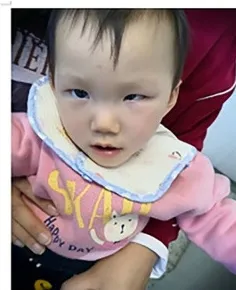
Craniofacial dysmorphism.
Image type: medical_photograph (other_medical_photograph)